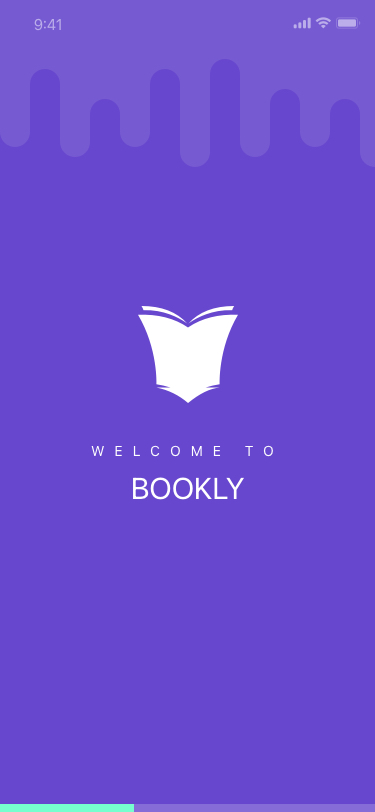
Text in this UI design:
BOOKLY
WELCOME TO